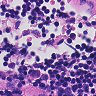
Metastatic tissue present: no